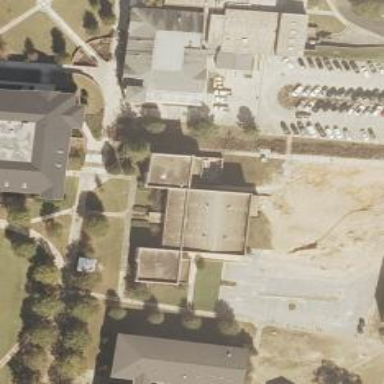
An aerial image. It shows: View of university building.